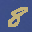
Label: 8